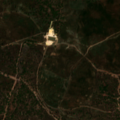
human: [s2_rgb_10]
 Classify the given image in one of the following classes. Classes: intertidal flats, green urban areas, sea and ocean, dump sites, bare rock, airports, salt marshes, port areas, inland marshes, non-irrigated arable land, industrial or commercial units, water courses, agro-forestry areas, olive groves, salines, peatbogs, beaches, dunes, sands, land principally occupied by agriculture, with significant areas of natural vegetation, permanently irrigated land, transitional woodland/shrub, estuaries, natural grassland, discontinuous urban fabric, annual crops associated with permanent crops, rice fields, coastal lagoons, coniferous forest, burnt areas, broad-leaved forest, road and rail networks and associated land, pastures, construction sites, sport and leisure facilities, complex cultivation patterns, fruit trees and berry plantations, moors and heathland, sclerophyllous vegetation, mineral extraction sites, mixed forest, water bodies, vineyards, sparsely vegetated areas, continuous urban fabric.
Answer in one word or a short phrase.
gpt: continuous urban fabric